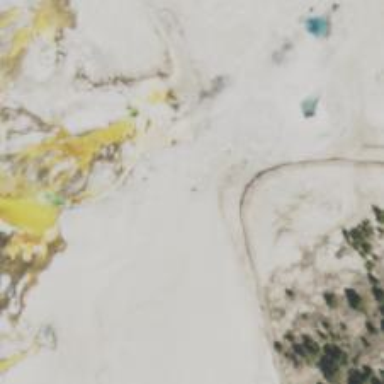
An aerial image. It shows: Natural geyser.